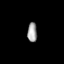
Tissue: prostate
Cell type: Fibroblasts
Senescence score: 0.7336
Nuclear area (px): 182
Mean DAPI intensity: 161.341